Interaction volume radius: 10 \u00c5
Interaction volume height: 35 \u00c5
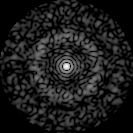
Disorder parameter: 0.8497